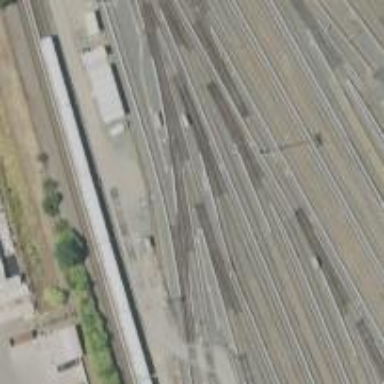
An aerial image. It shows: Electrified rail in service yard.